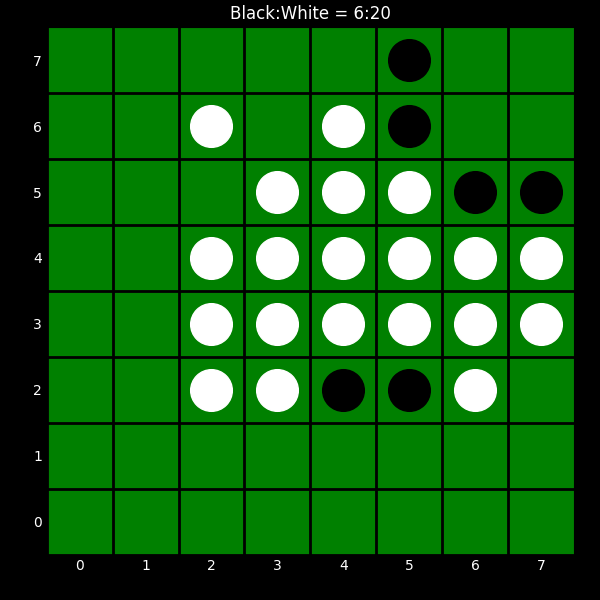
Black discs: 6
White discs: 20